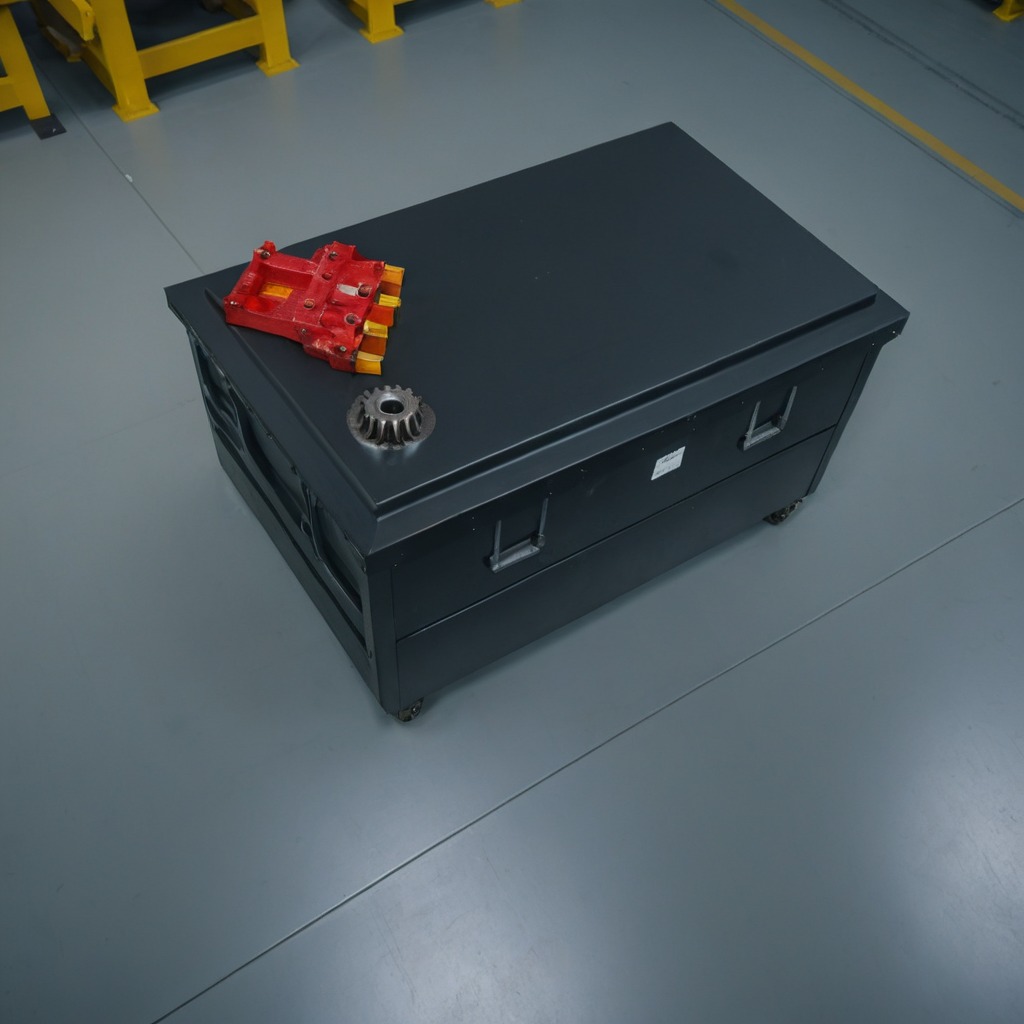
A steel gear with teeth is lying on the toolbox surface in an airplane hangar workshop 8K.